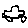
Label: car